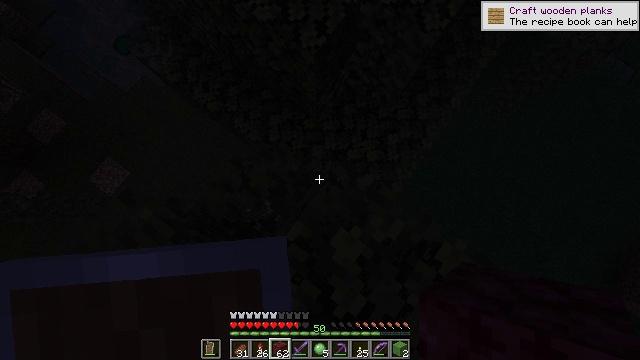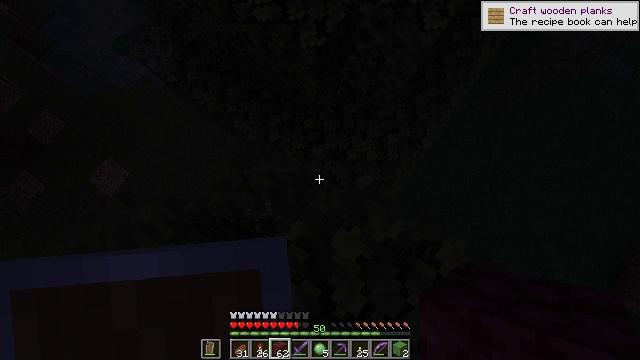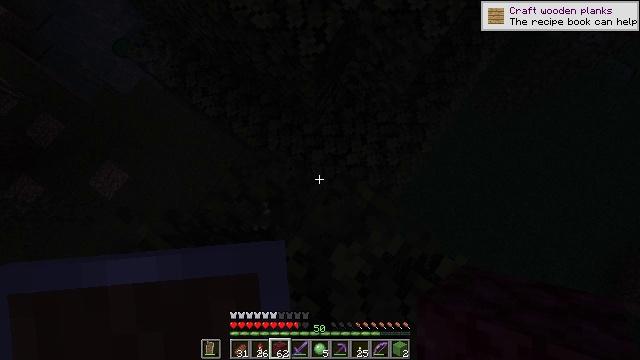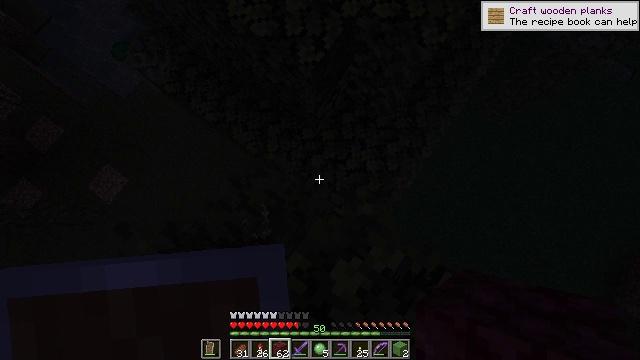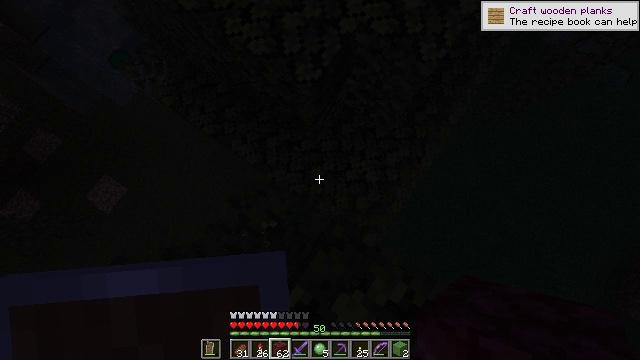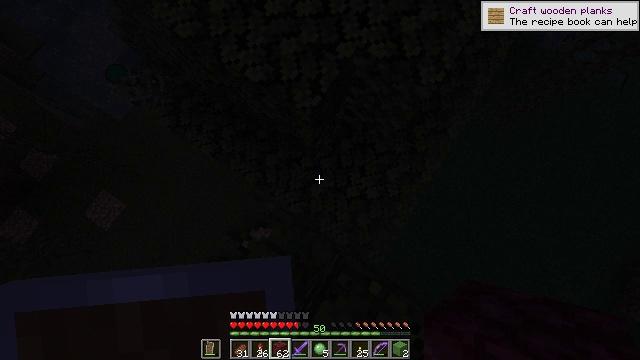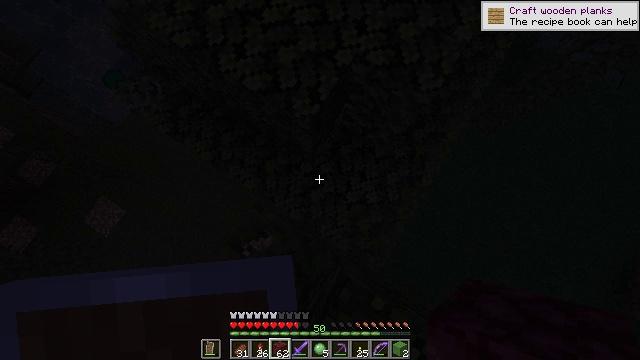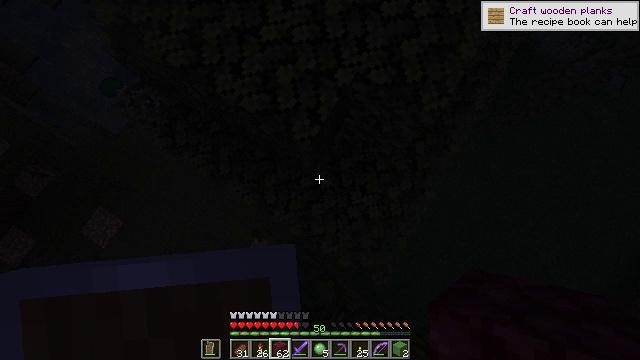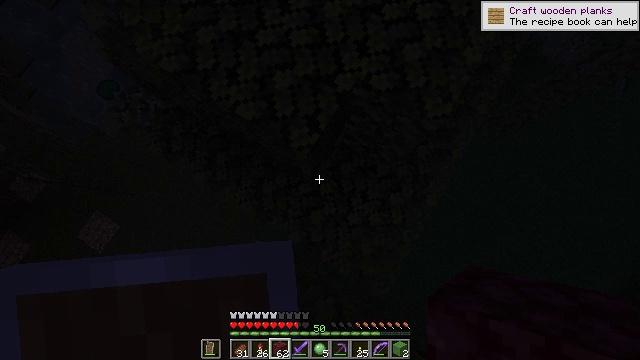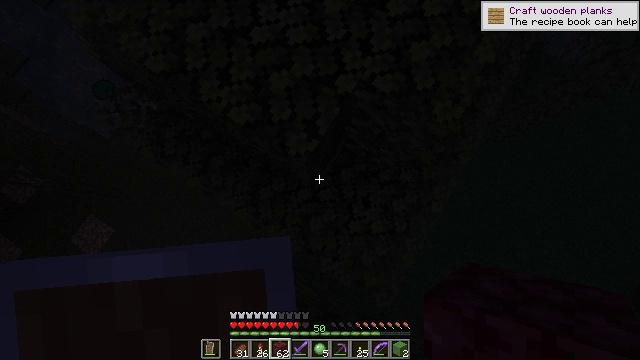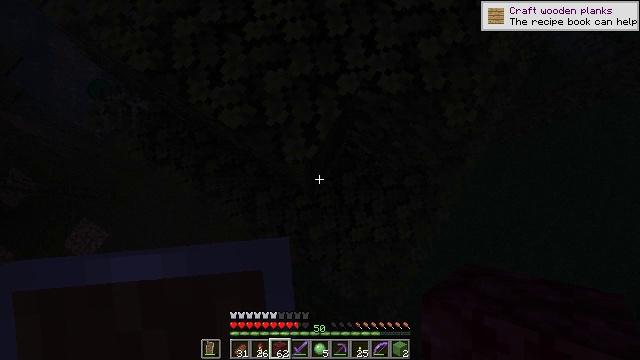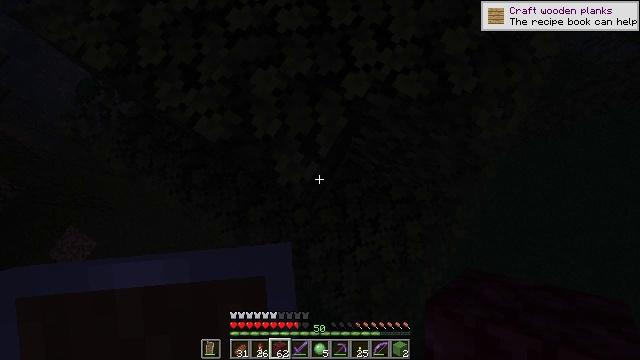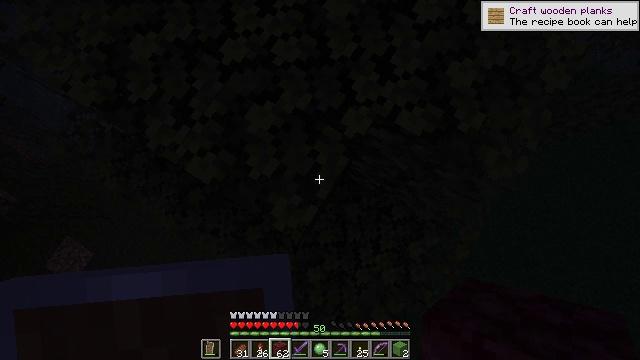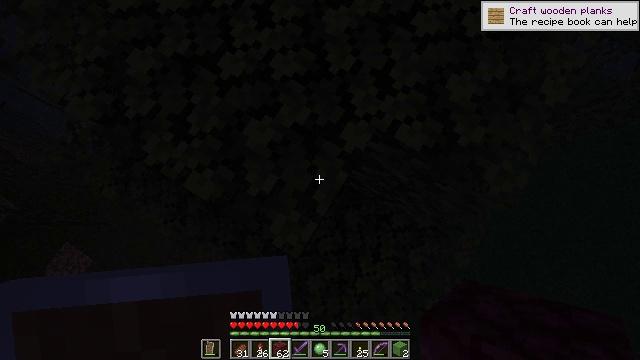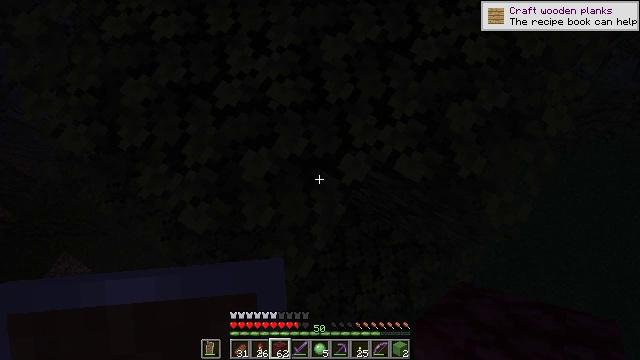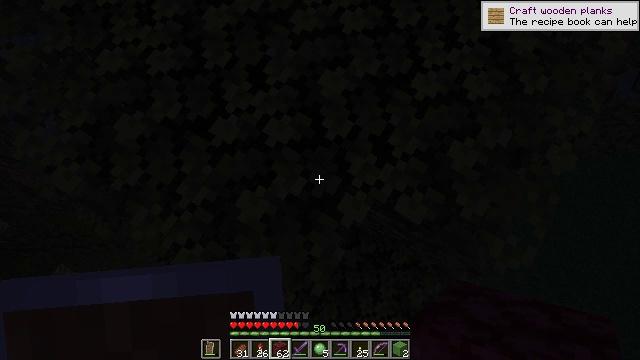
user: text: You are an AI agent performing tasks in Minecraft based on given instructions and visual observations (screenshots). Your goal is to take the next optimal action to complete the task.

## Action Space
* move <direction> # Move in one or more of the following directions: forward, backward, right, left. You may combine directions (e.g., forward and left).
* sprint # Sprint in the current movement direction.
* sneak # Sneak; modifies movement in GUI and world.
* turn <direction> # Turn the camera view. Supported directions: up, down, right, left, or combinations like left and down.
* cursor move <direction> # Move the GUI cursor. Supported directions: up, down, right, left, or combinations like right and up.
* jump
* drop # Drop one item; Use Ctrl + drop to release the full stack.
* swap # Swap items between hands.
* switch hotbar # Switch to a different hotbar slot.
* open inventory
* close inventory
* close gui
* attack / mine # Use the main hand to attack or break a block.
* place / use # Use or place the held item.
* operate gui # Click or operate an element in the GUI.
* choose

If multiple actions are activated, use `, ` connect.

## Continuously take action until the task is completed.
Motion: motion action
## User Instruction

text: Combat the slime.
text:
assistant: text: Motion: no_op
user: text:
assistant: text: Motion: move forward
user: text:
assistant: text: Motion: move forward
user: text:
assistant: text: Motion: move forward
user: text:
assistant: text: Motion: move forward, turn right
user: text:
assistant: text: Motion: move forward
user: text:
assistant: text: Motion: move forward
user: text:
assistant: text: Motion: move forward
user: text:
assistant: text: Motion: move forward
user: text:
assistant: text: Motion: move forward
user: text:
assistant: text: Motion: move forward
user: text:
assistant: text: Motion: move forward
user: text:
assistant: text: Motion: move forward
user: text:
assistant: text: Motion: move forward
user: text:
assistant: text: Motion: no_op
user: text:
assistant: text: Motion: no_op
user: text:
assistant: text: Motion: no_op
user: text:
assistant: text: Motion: turn left and up
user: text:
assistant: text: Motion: turn left and up
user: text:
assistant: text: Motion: turn left and up
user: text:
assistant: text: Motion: turn left and up
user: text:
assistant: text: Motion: turn left and up
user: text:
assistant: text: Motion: no_op
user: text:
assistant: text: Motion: turn left
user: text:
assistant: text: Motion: turn left and up
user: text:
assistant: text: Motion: turn left and up
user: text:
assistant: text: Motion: move forward, turn left
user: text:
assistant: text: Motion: move forward
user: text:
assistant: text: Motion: move forward and move right
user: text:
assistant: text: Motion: move forward and move right, turn left